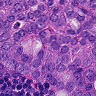
Metastatic tissue present: yes